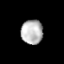
Tissue: lung
Cell type: Others
Senescence score: 0.2024
Nuclear area (px): 519
Mean DAPI intensity: 184.06